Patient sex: M
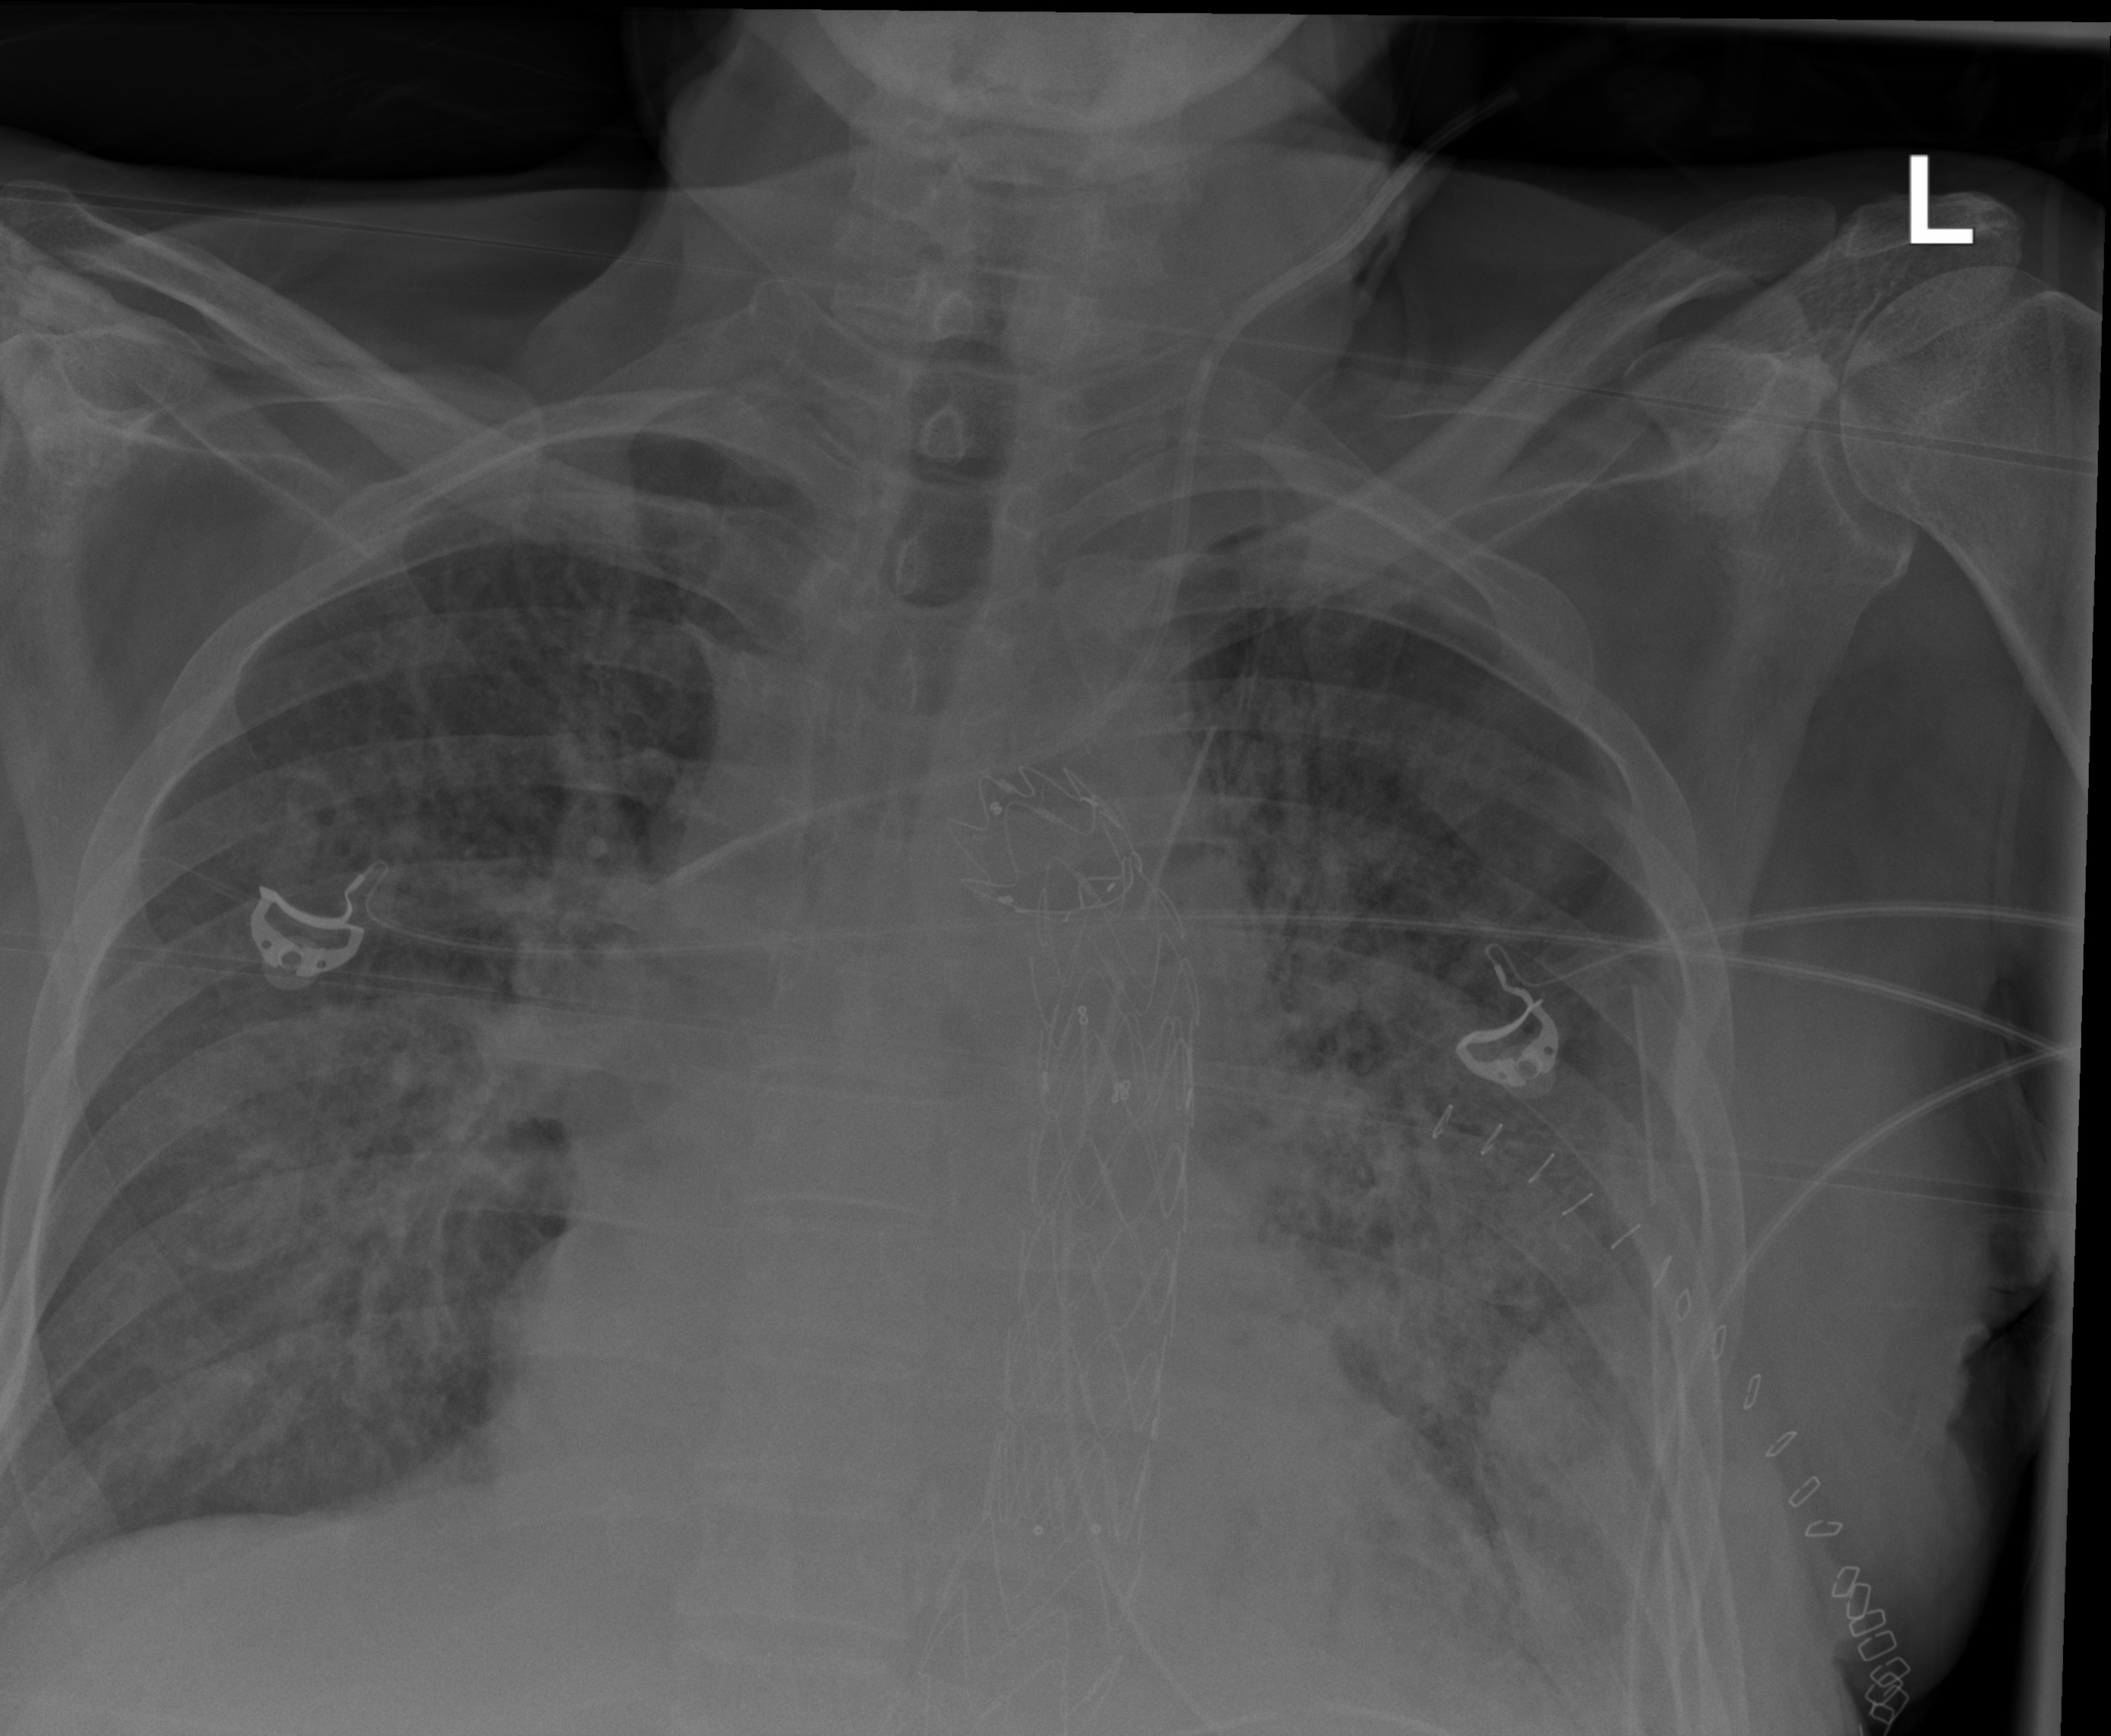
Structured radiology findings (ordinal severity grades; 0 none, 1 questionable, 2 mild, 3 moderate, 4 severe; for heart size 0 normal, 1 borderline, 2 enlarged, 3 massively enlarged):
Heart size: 2
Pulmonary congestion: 2
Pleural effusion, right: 0
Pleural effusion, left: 2
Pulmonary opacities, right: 2
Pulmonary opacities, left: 3
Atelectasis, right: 0
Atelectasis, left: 2